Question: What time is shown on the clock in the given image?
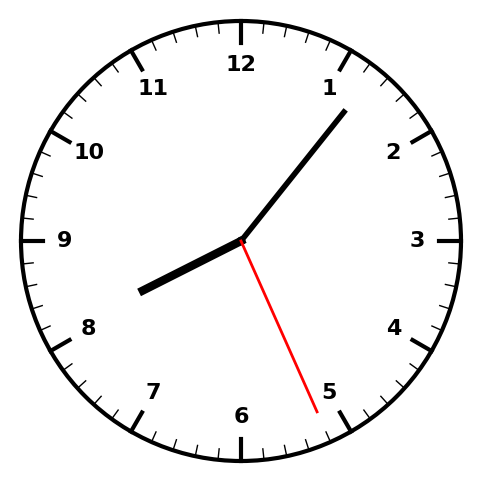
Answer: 08:06:26